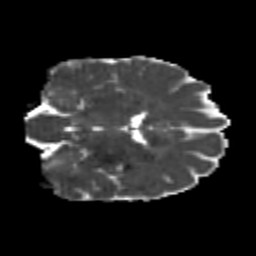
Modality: MD
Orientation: coronal
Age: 25
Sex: male
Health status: healthy
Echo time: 0.074 s